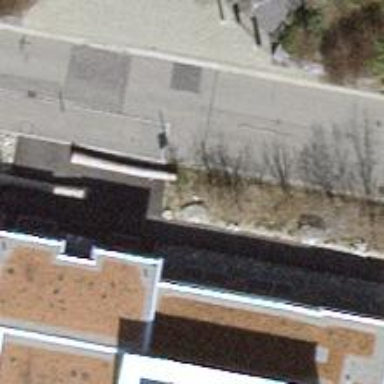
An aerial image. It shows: Urban tree adds touch of nature to the surroundings.